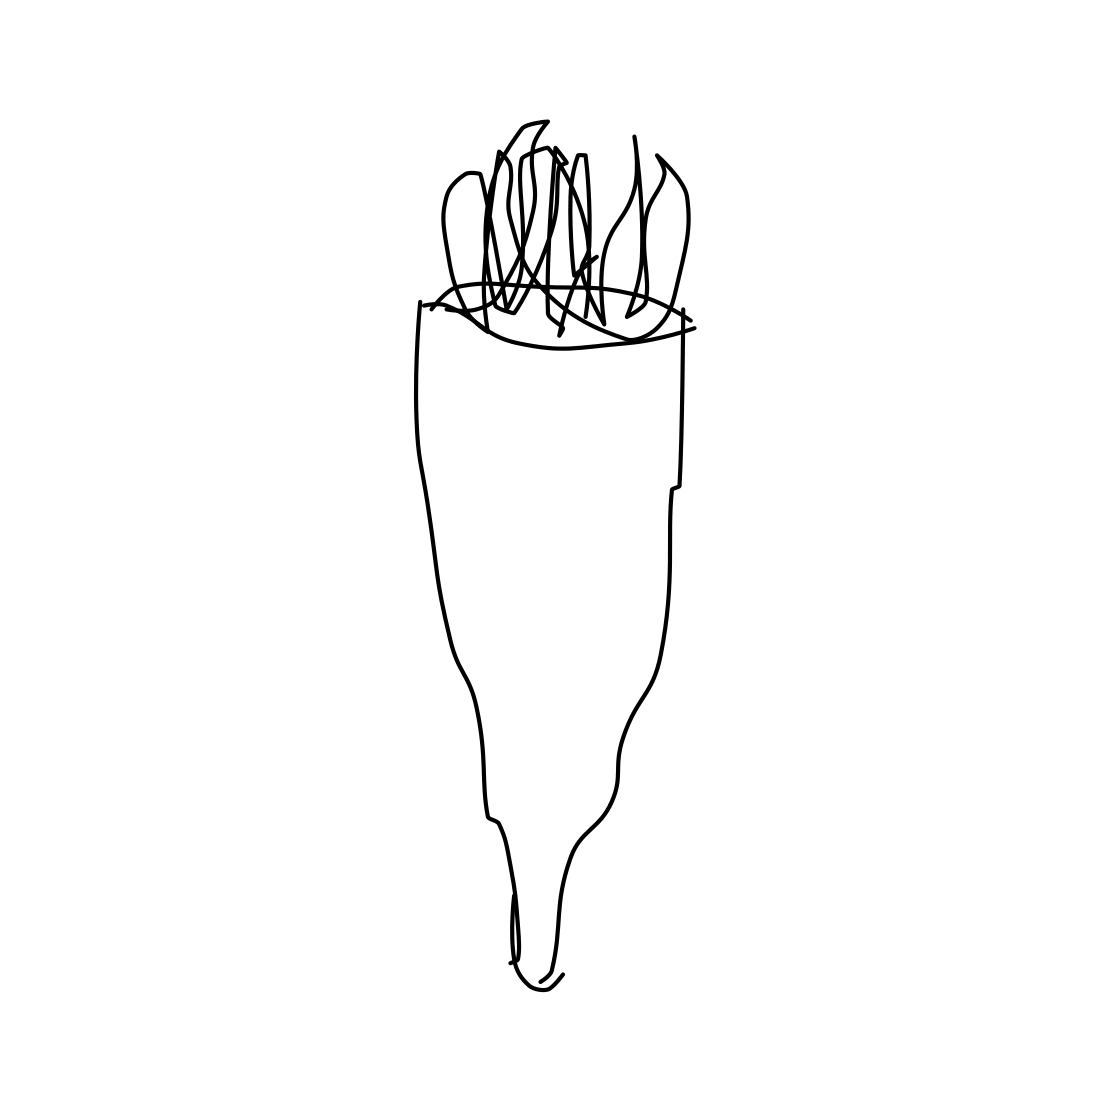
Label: carrot